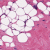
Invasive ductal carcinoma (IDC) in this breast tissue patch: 0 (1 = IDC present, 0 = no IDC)